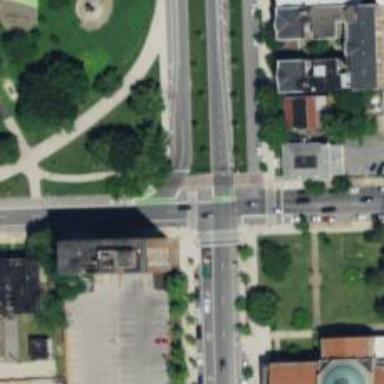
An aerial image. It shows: Asphalt footway leading to traffic island.